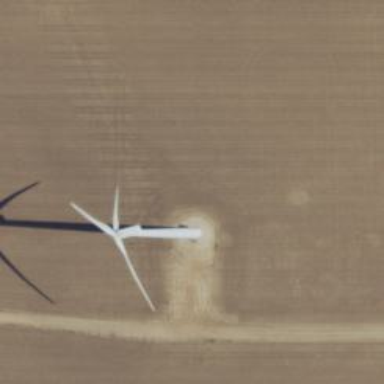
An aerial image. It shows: Wind generator powered by wind. The generator type is horizontal axis and it uses wind turbines.